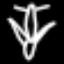
Label: airplane